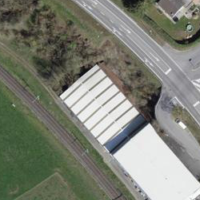
EUNIS habitat code: 54
Species observed at this site:
Euphorbia lathyris